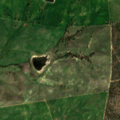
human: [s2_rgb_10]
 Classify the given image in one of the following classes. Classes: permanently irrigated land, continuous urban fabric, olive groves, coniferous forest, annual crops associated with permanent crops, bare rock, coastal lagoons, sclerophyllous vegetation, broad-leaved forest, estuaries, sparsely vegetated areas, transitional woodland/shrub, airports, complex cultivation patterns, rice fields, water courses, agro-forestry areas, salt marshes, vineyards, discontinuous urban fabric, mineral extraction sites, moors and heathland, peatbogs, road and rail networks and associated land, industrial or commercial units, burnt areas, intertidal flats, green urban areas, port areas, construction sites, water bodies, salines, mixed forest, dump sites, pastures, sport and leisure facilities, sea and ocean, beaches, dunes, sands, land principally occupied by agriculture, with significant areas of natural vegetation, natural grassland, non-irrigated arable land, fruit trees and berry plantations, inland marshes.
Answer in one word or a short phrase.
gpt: non-irrigated arable land, transitional woodland/shrub